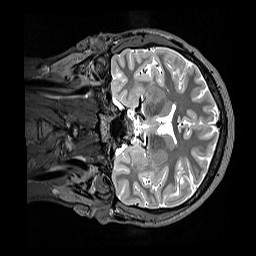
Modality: T2w
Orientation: coronal
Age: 29
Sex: male
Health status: healthy
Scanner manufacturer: siemens
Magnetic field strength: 3 T
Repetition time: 3.2 s
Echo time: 0.568 s